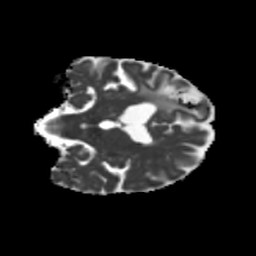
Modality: MD
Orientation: coronal
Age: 76
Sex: female
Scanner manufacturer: siemens
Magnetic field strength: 3 T
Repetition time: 5.25 s
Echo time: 0.08 s